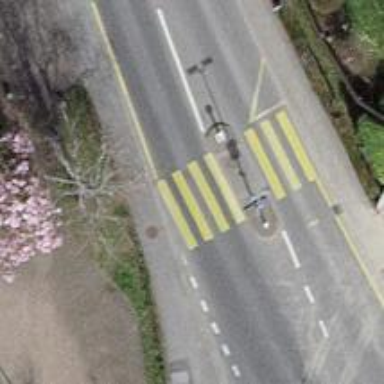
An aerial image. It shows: Crossing with island in the road.